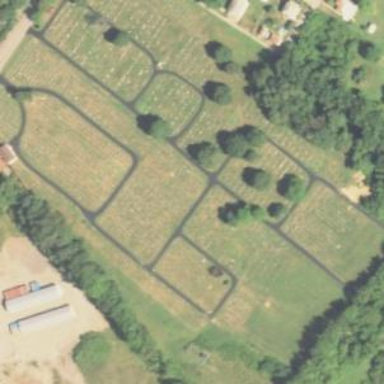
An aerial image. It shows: Cemetery.